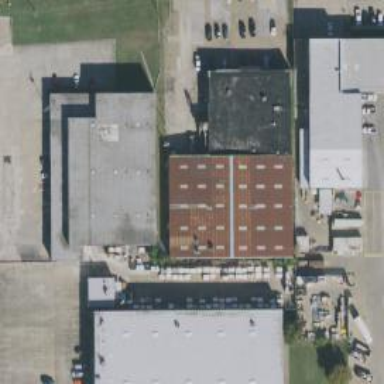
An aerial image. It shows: Warehouse.